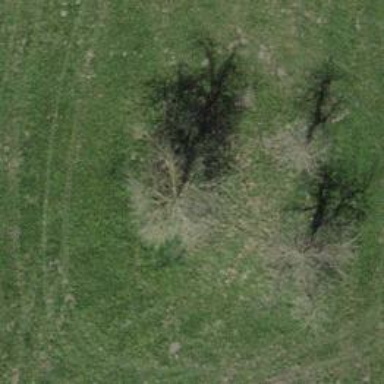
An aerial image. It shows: Beautiful tree in nature.